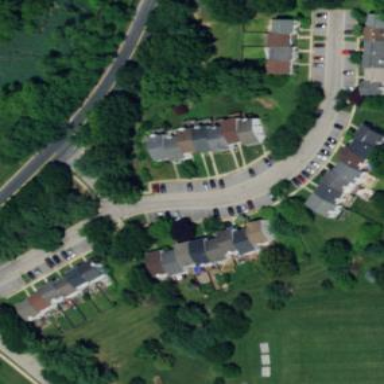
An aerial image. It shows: Village green area.